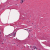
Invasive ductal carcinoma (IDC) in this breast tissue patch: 0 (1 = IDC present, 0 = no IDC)